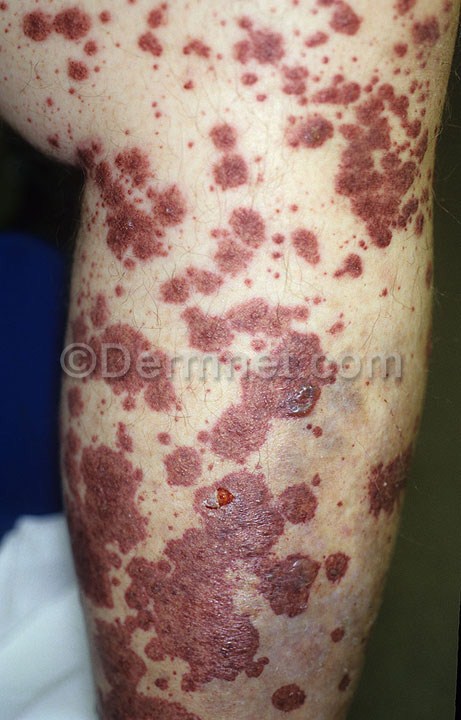
Disease: Vasculitis Photos